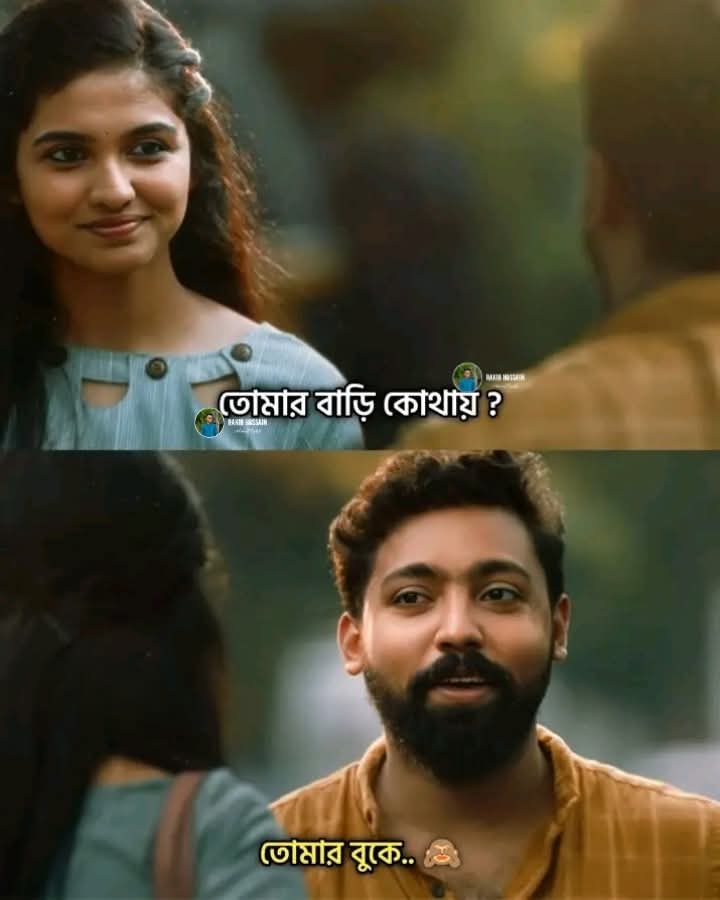
Text: তোমার বাড়ি কোথায়?
তোমার বুকে..
Label: Non Hate